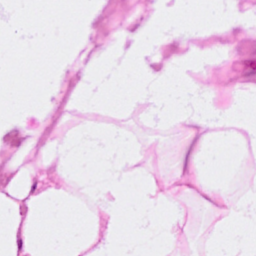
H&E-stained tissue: Breast